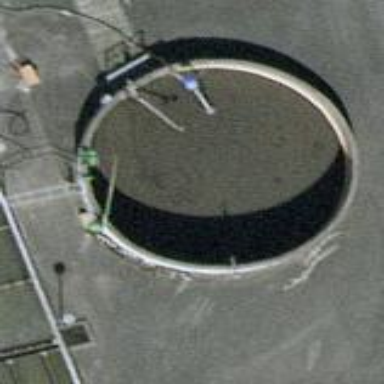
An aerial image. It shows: Wastewater plant.